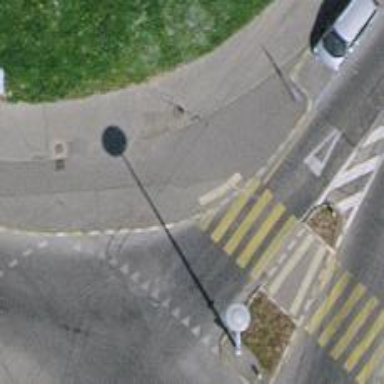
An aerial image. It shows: Tertiary road with asphalt surface and trolley wire.